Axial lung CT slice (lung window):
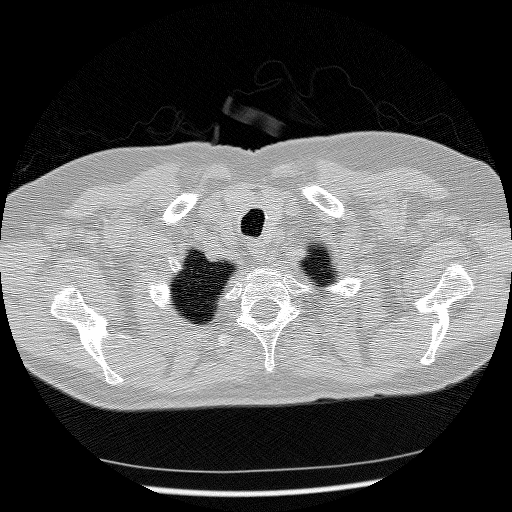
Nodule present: no